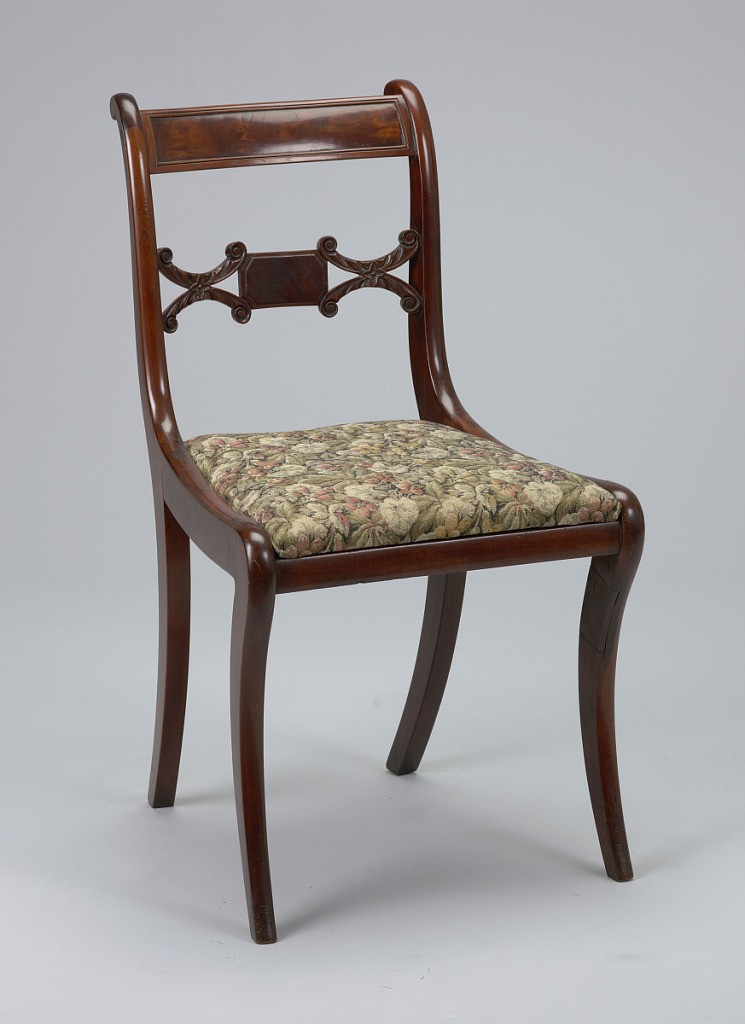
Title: Chair
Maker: John Hewitt, American, 1777–1857
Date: ca. 1820
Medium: wood (mahogany and poplar), horse hair
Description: Back legs flat-sided, front legs flat excepting rounded front face; legs curve outward toward bottom, and back legs incline toward each other at bottom.  The chair's back corner posts terminate in a volute-like form at the top of the chair.   The chair's top rail, slightly arched, is bowed towards the back.  A rectangular panel of inset veneer is surrounded by beading.  The chair's splat is horizontal, composed of a small oblong-shaped rectangle faced with veneer, flanked on either side by horizontal coupled C-scrolls covered with foliage.  The C-scrolls terminate in volutes.  The seat flares from back to front, with straight edges.